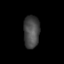
Tissue: lung
Cell type: Myeloid cells
Senescence score: 0.2287
Nuclear area (px): 507
Mean DAPI intensity: 71.625